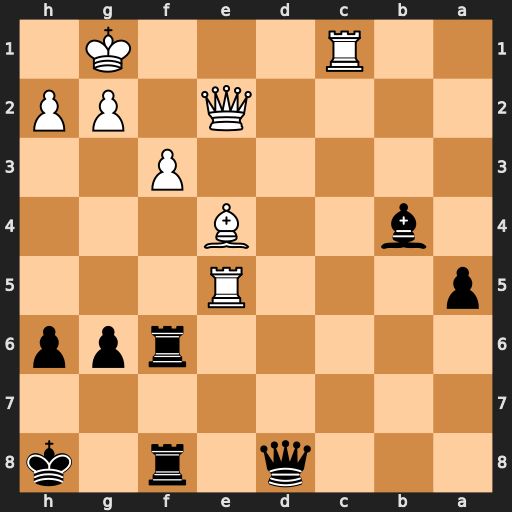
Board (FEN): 3q1r1k/8/5rpp/p3R3/1b2B3/5P2/4Q1PP/2R3K1
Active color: b
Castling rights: -
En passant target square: -
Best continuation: Qd4+ Kh1 Qxe5